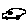
Label: car